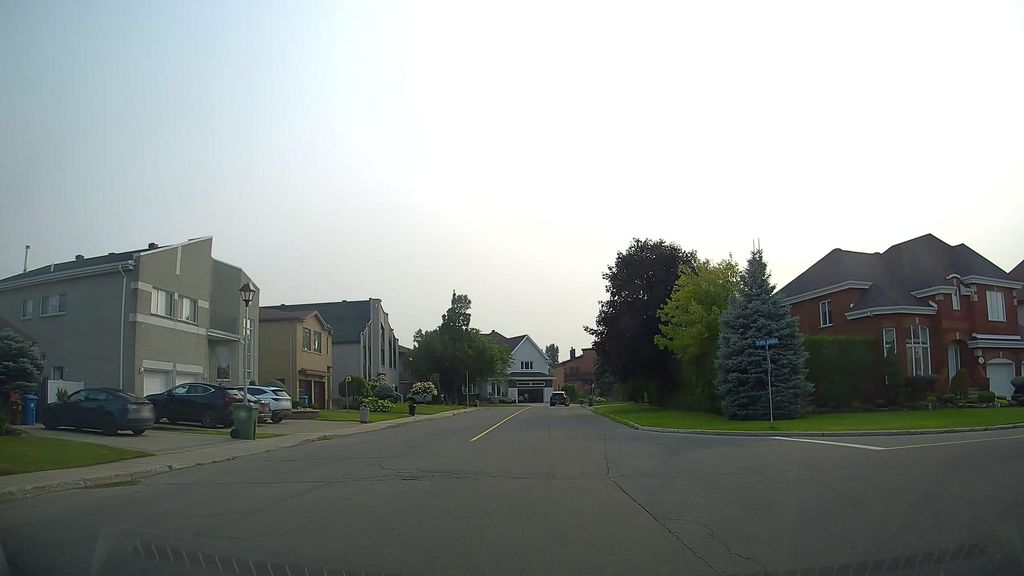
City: montreal